Question: i want to make an stylized unordered list like the following, but i don't want it to be completely divs, i want to use the '<li>' & '<ul>' tags and maybe a div if it's necessary.

Any sample code to make like this ?
Thanks
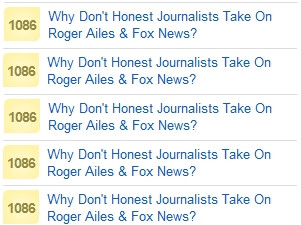
Answer: To me, this looks like:
'''
<ul class="rated-list">
<li>
<span class="rating">1086</span>
<a href="/foo.html">Why Don't ...</a>
</li>
</ul>
'''
You can then use CSS to give the 'span' and 'a' fixed widths and float them left.
Alternatively, you could make only the 'span' fixed-and-floated and give the link a 'margin-left' equal to the 'span''s width, plus whatever padding you want. Come to think of it, that's probably a better solution! :-)